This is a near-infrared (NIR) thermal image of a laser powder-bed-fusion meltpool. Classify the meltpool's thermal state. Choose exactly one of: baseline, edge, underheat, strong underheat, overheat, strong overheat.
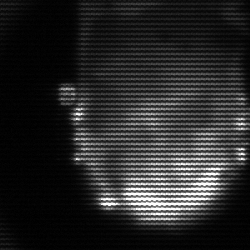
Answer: baseline